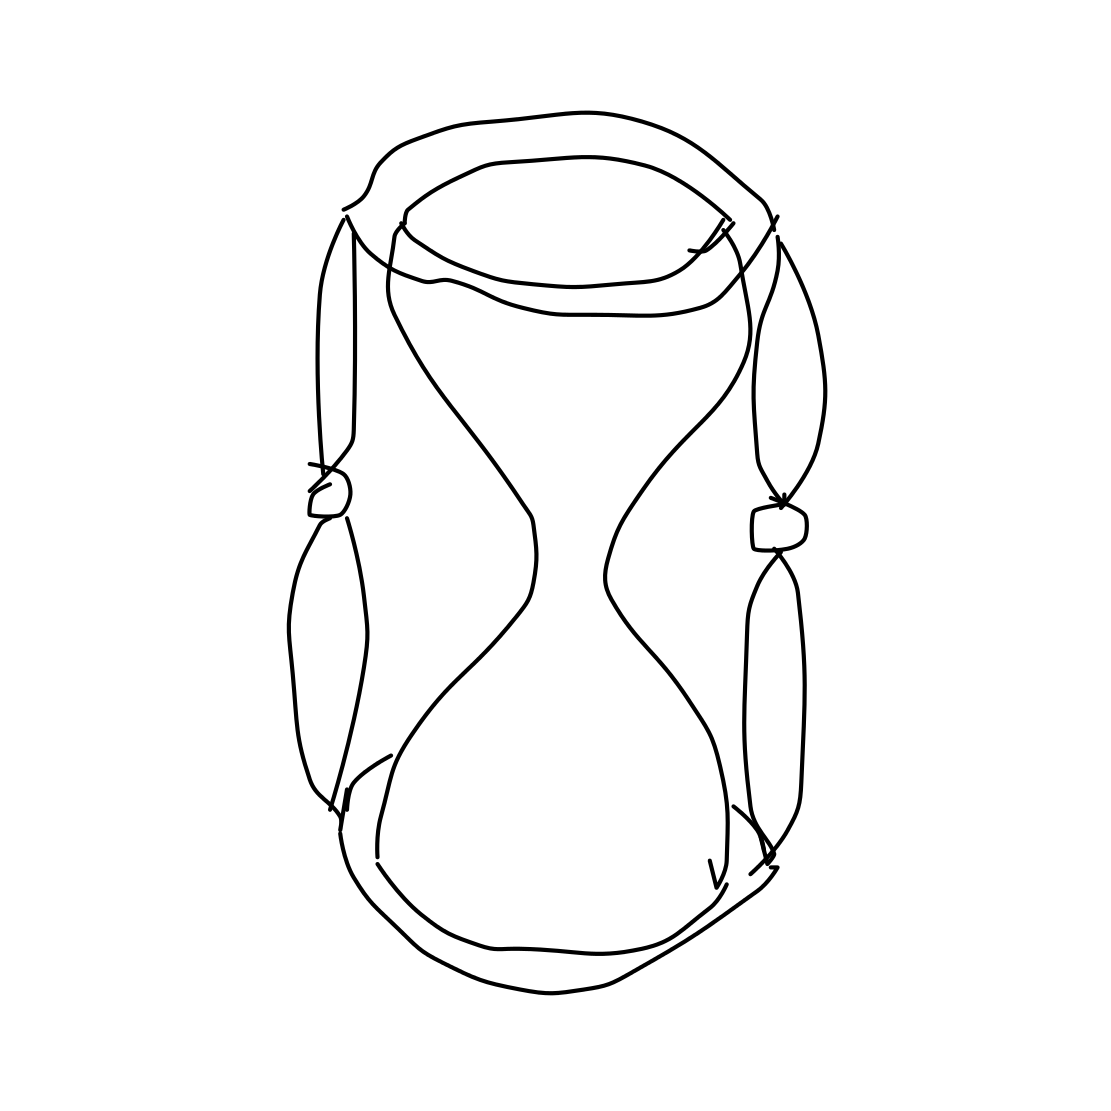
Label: hourglass